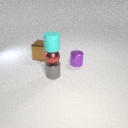
small cyan rubber cylinder above small red metal sphere